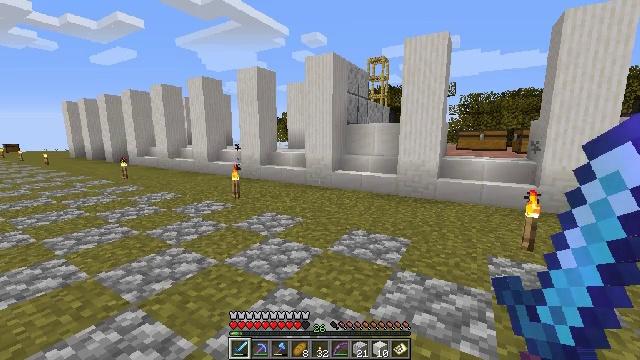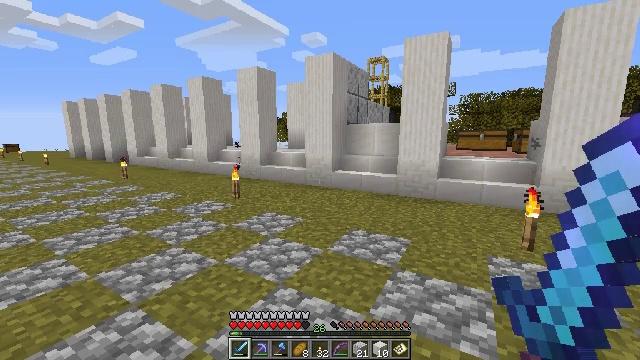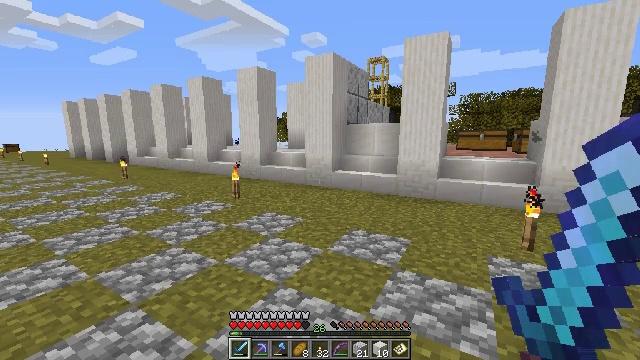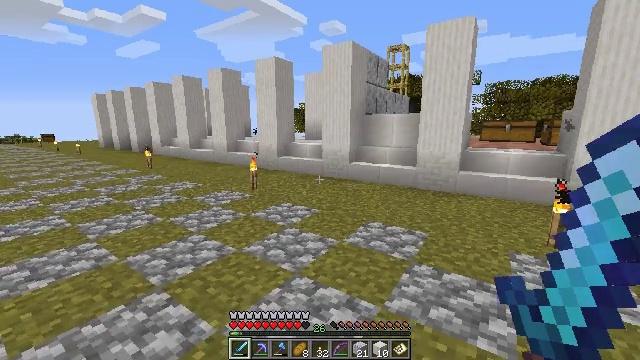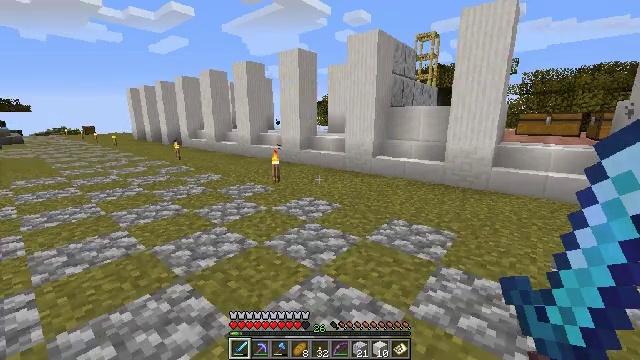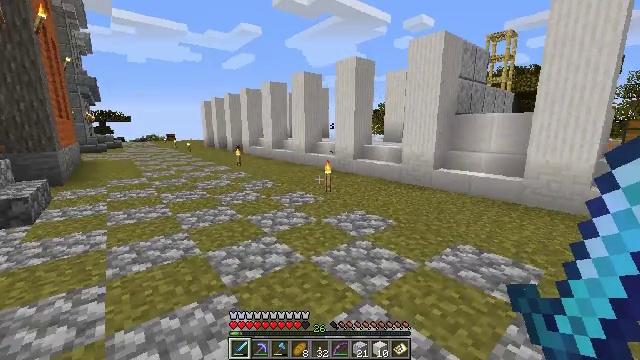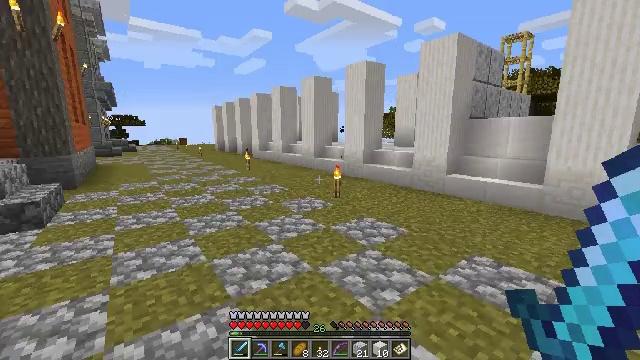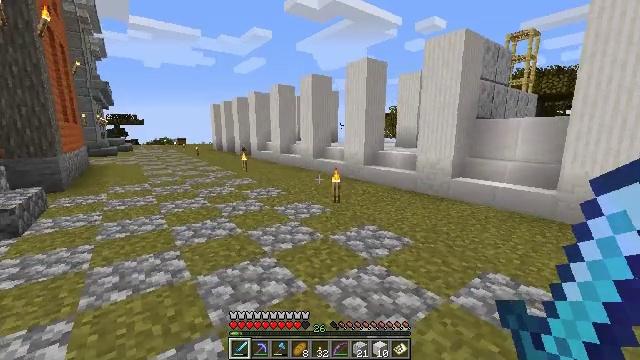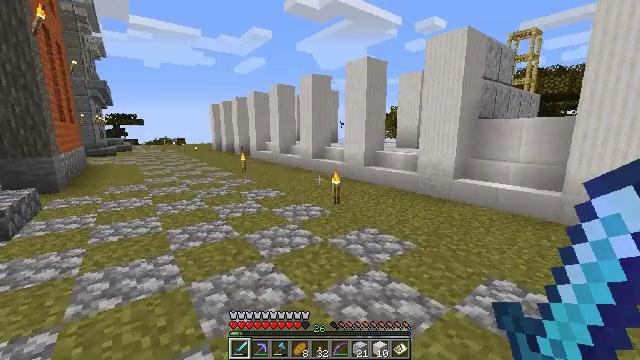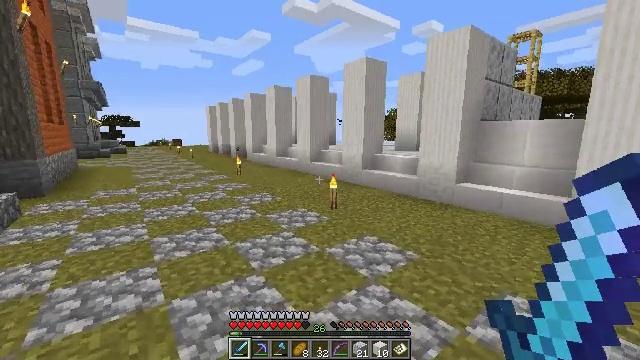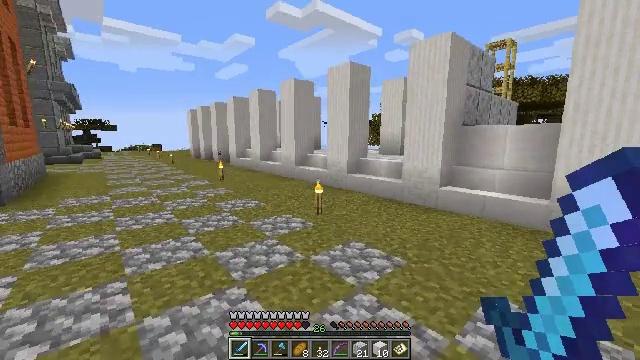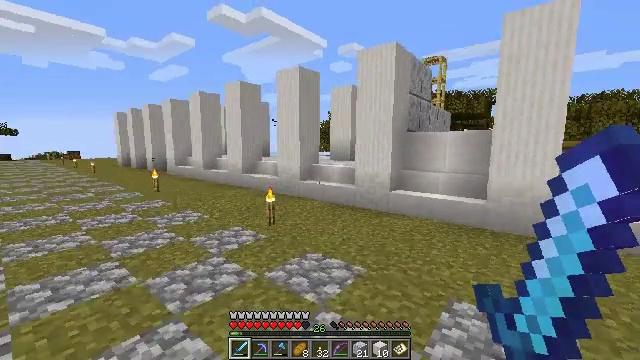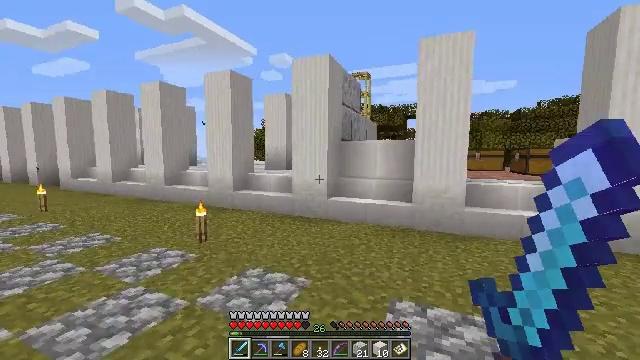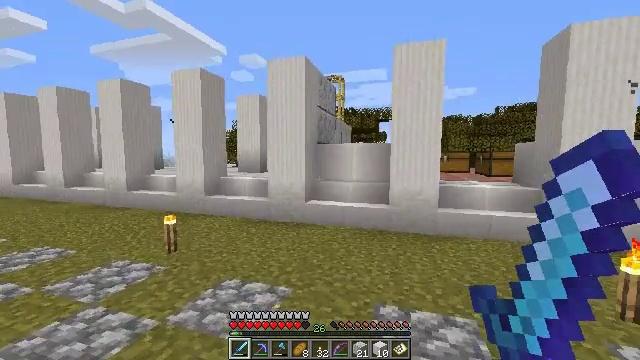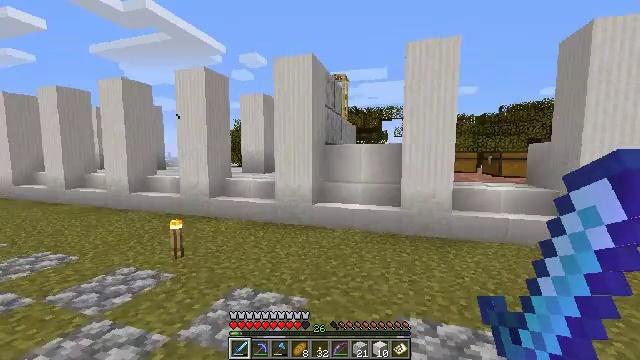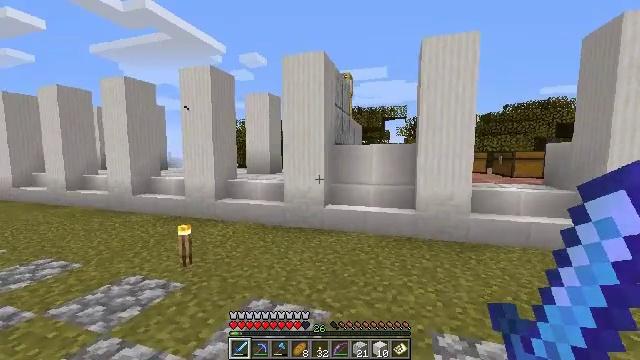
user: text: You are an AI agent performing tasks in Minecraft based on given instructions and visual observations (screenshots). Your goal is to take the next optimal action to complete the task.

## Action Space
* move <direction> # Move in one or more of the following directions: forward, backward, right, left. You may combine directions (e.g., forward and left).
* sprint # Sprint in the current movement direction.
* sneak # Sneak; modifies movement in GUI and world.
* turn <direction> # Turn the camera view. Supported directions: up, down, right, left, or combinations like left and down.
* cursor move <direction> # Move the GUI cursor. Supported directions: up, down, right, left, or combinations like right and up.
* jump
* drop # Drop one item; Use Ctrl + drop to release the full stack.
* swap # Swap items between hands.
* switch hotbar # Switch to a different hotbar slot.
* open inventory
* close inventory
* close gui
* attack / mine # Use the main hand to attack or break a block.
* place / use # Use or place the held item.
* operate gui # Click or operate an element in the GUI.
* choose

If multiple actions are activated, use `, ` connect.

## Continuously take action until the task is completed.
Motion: motion action
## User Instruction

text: Get the quartz pillar into your inventory.
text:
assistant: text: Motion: no_op
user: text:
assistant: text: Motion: no_op
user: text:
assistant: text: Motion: move forward, turn left and down
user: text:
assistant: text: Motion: move forward, turn left and down
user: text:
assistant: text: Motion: move forward, turn left and up
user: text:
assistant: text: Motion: move forward, turn left
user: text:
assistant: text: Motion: move forward
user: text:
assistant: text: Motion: move forward
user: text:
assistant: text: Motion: move forward
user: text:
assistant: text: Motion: move forward, turn right
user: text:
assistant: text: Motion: move forward and move left, turn right and up
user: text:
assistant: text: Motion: move forward and move left, turn right and up
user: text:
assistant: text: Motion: move forward and move left, turn right
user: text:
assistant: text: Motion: move forward and move left
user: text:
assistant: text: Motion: move forward and move left
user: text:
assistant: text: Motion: move forward and move left
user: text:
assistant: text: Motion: move forward and move left
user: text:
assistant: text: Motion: move forward and move left
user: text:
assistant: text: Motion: move forward and move left
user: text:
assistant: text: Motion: move forward and move left
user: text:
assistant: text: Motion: move forward
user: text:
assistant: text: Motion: move forward
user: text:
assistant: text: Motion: move forward
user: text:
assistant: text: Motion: move forward
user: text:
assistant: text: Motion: move forward
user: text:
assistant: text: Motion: move forward
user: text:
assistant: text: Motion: move forward
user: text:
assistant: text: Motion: move forward
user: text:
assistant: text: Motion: move forward
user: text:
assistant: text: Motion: move forward, turn left